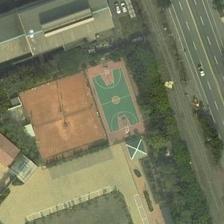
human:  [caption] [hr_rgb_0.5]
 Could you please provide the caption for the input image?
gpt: several buildings and a road are around a basketball field .

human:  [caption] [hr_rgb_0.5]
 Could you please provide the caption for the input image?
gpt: a basketball field is surrounded by green trees and several buildings .

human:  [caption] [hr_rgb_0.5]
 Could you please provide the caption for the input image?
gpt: green belt which is in the middle, separated from the playground and the road .

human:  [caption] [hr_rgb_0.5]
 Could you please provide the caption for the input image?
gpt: many buildings and a basketball field are next to a road .

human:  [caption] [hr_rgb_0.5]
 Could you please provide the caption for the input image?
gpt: many buildings and a basketball field are next to a road .